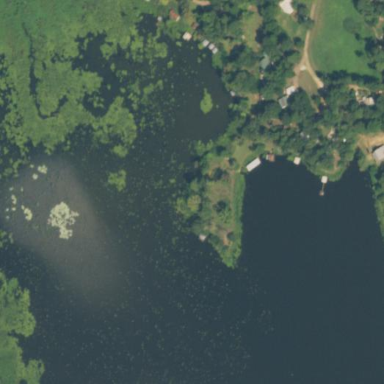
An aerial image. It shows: Serene lake.